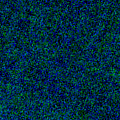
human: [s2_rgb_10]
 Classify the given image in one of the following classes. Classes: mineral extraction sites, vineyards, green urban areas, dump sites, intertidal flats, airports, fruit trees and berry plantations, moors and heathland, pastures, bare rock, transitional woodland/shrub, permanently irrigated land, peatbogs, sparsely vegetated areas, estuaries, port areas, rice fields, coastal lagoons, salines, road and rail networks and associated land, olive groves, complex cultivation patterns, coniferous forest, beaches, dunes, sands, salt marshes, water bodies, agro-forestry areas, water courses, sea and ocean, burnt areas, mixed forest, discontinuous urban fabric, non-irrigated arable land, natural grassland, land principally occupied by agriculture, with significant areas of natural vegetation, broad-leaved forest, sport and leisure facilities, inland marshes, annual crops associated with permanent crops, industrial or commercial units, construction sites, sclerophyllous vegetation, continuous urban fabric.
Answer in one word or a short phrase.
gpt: sea and ocean